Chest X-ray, PA view. Patient: 65 years old, sex M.
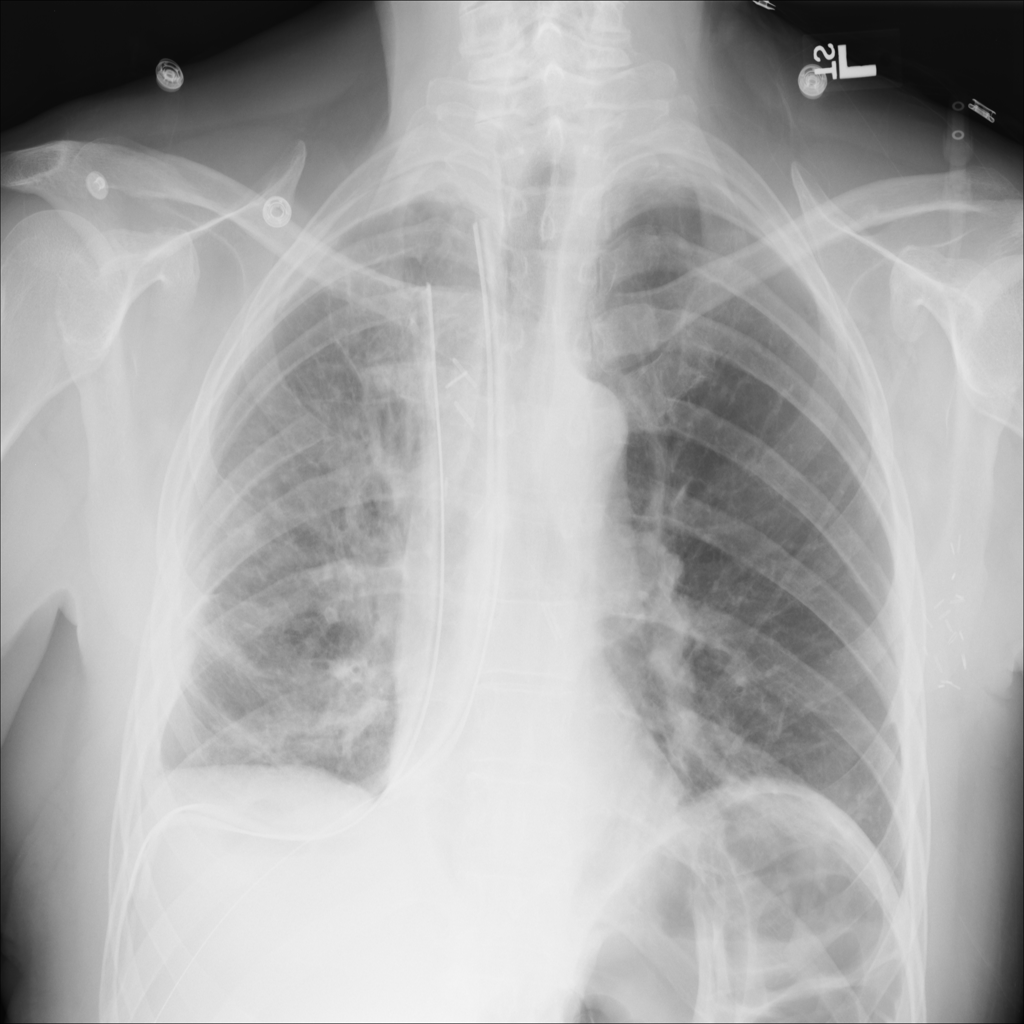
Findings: No Finding